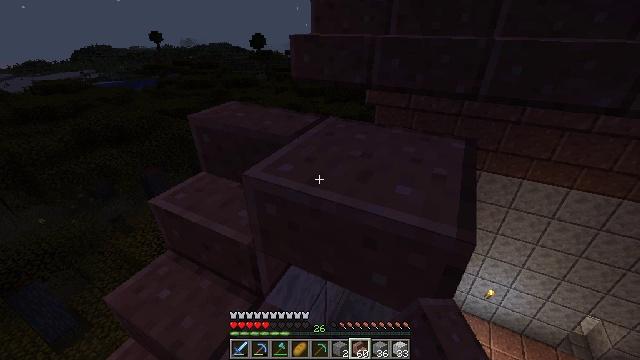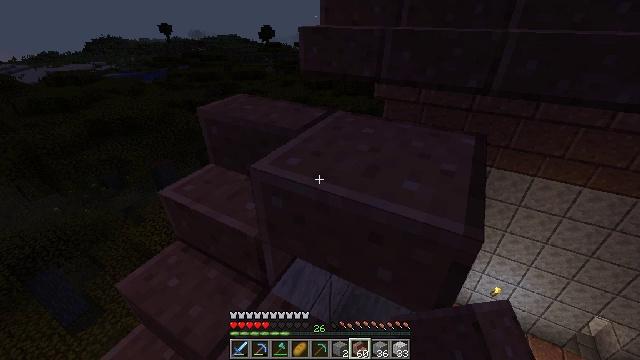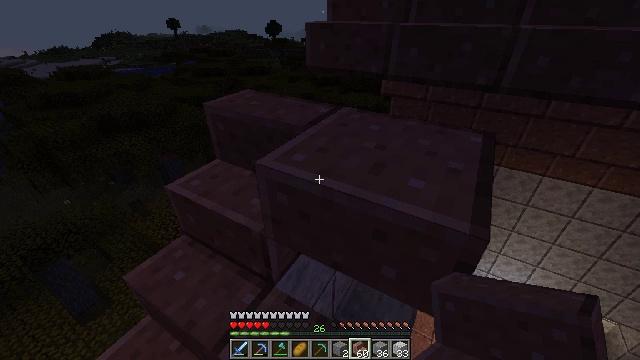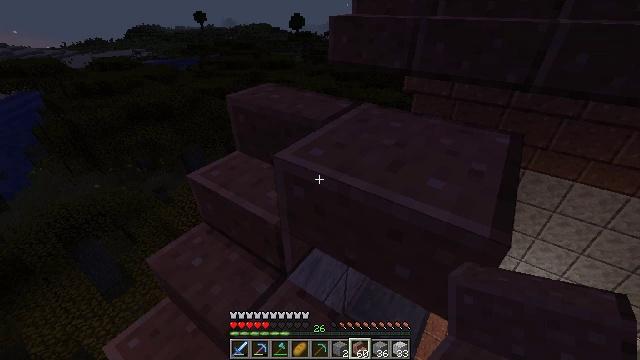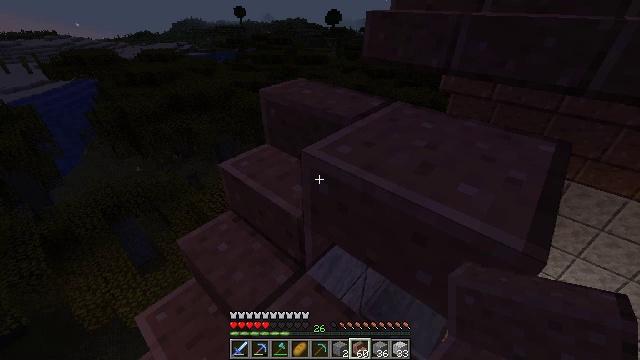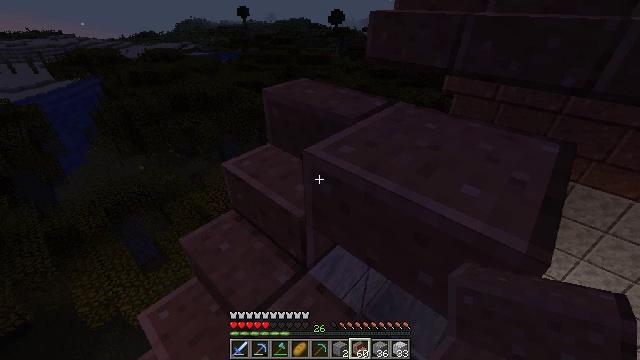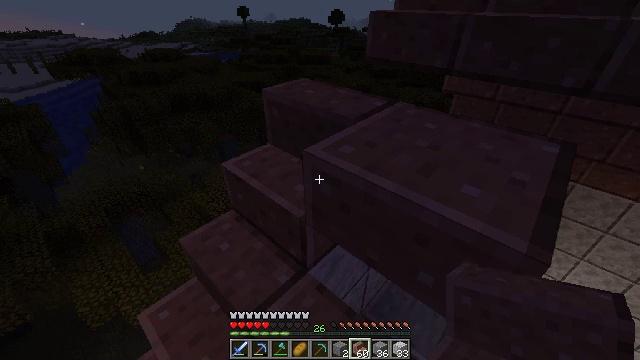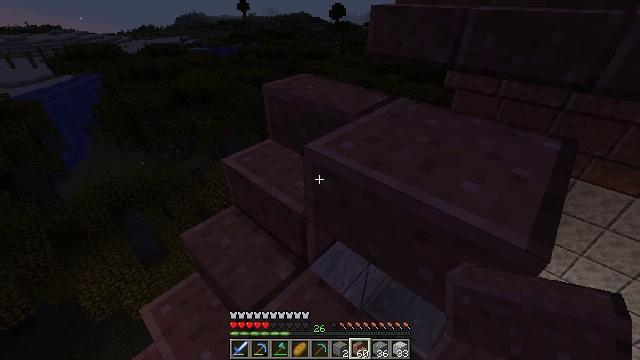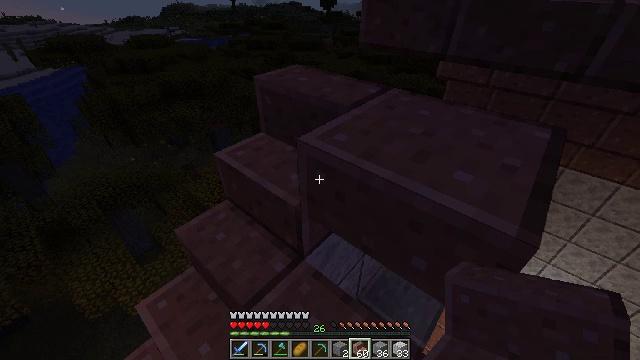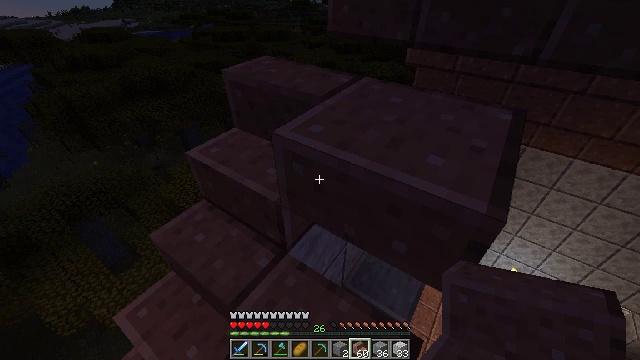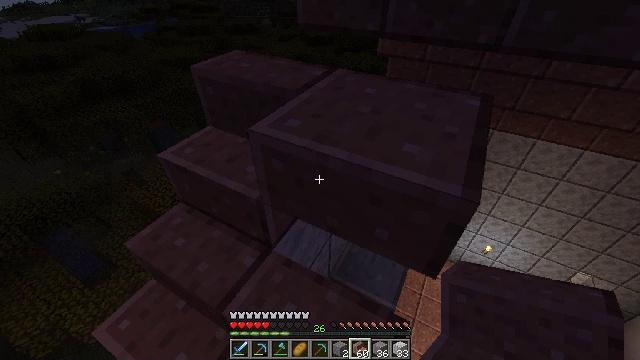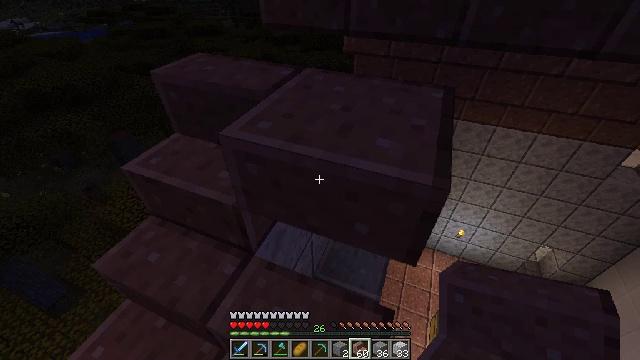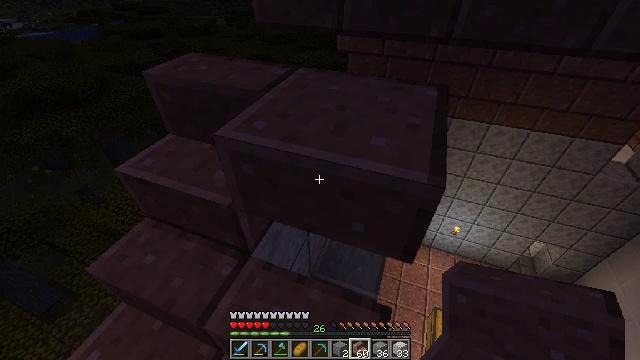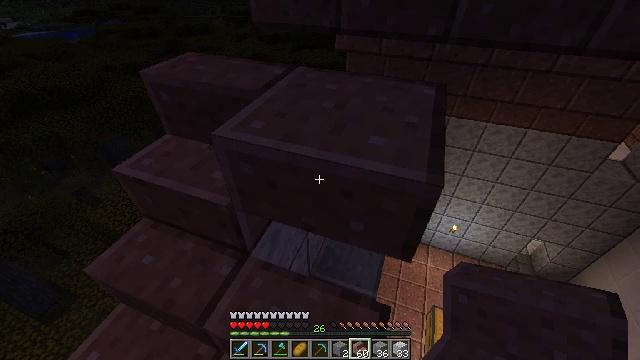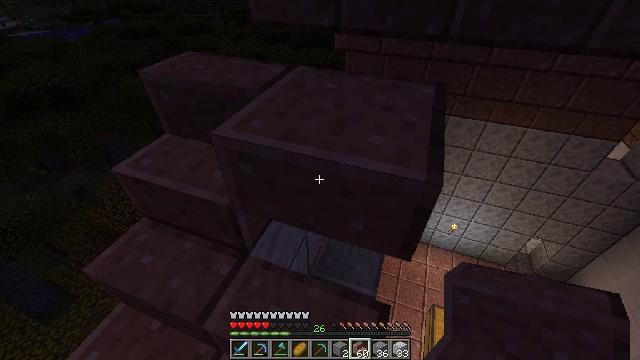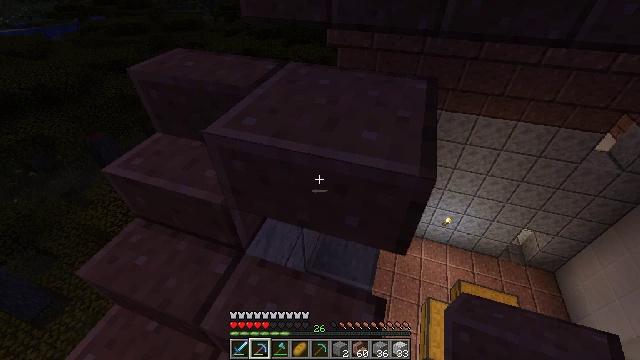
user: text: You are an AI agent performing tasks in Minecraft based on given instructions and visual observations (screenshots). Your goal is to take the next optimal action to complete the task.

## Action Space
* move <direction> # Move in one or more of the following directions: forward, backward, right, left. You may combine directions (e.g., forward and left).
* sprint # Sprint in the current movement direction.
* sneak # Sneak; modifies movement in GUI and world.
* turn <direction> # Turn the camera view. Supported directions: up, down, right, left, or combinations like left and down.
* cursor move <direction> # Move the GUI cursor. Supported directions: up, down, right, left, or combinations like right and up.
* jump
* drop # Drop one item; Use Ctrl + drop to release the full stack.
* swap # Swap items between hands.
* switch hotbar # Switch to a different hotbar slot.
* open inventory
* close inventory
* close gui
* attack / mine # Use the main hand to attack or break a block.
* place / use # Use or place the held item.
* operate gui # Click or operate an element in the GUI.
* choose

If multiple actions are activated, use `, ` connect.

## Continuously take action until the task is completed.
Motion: motion action
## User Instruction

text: Mine polished granite stairs.
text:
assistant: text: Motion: turn left and down
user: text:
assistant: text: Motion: turn left
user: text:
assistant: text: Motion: turn left and down
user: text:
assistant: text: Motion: turn left
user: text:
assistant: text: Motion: no_op
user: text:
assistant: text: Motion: no_op
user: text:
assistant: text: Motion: no_op
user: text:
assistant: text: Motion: turn right and down
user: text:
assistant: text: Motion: turn right and down
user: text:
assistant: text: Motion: turn right and down
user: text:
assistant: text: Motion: turn right
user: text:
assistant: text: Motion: turn right
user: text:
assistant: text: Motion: no_op
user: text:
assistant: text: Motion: no_op
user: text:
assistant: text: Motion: turn right, switch to hotbar 2
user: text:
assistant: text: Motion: switch to hotbar 2
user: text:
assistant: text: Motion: switch to hotbar 2
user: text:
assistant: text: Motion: attack / mine, switch to hotbar 2
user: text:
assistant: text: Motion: attack / mine
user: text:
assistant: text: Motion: attack / mine
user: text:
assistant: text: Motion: attack / mine
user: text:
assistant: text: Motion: attack / mine
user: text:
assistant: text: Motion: attack / mine
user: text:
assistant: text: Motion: attack / mine
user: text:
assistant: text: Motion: attack / mine
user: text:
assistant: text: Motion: attack / mine
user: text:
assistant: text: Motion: attack / mine
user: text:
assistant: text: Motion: move forward, attack / mine
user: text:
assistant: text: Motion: move forward
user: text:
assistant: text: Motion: move forward